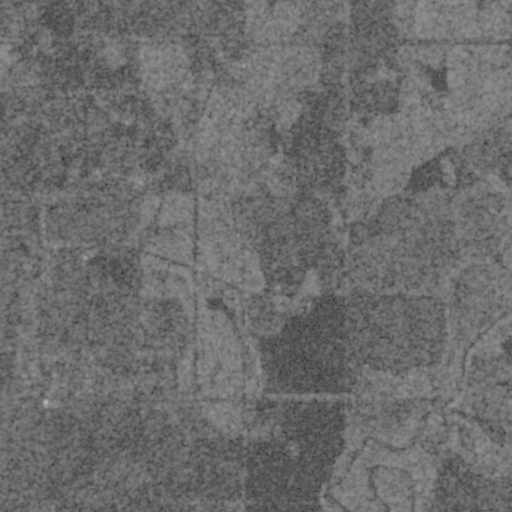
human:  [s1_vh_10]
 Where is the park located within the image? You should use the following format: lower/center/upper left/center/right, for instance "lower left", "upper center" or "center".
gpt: The park is located in the lower right of the image.
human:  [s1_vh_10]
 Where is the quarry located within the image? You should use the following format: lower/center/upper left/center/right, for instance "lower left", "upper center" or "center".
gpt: There is no quarry in the image.

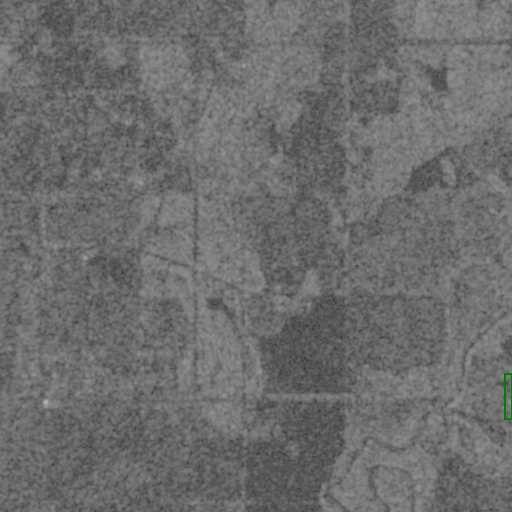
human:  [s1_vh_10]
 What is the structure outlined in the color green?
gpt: The structure outlined in green is a park.
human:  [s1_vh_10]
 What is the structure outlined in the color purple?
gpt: There is no purple outline.